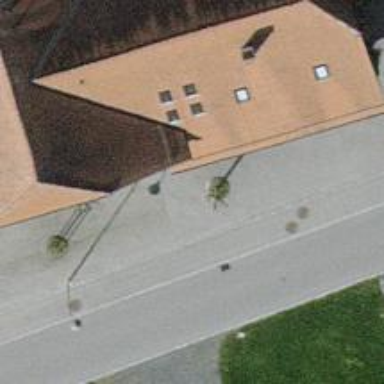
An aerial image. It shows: Restaurant.